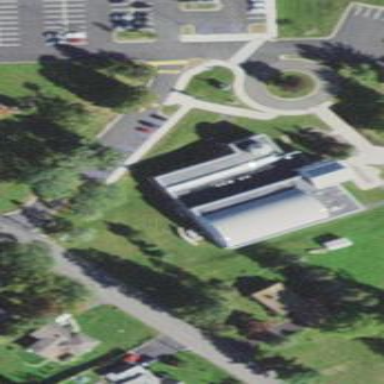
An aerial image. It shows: College building.